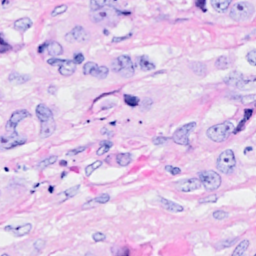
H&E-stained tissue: Breast